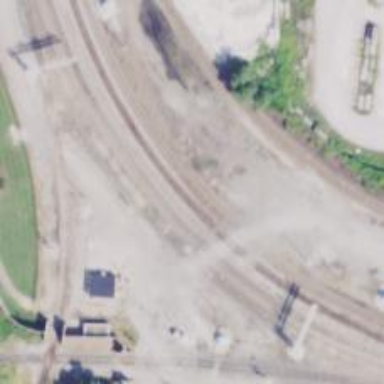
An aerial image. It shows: Level crossing along the railway.